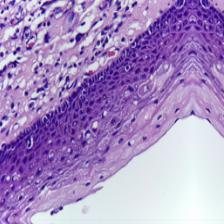
Diagnosis: Normal